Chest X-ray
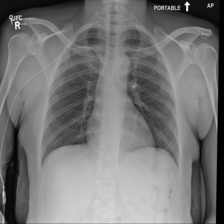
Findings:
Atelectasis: negative
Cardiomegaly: negative
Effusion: negative
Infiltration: positive
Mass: negative
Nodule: negative
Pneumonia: negative
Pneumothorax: negative
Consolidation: negative
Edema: negative
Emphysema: negative
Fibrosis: negative
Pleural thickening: negative
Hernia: negative